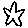
Label: star